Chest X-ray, PA view. Patient: 14 years old, sex M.
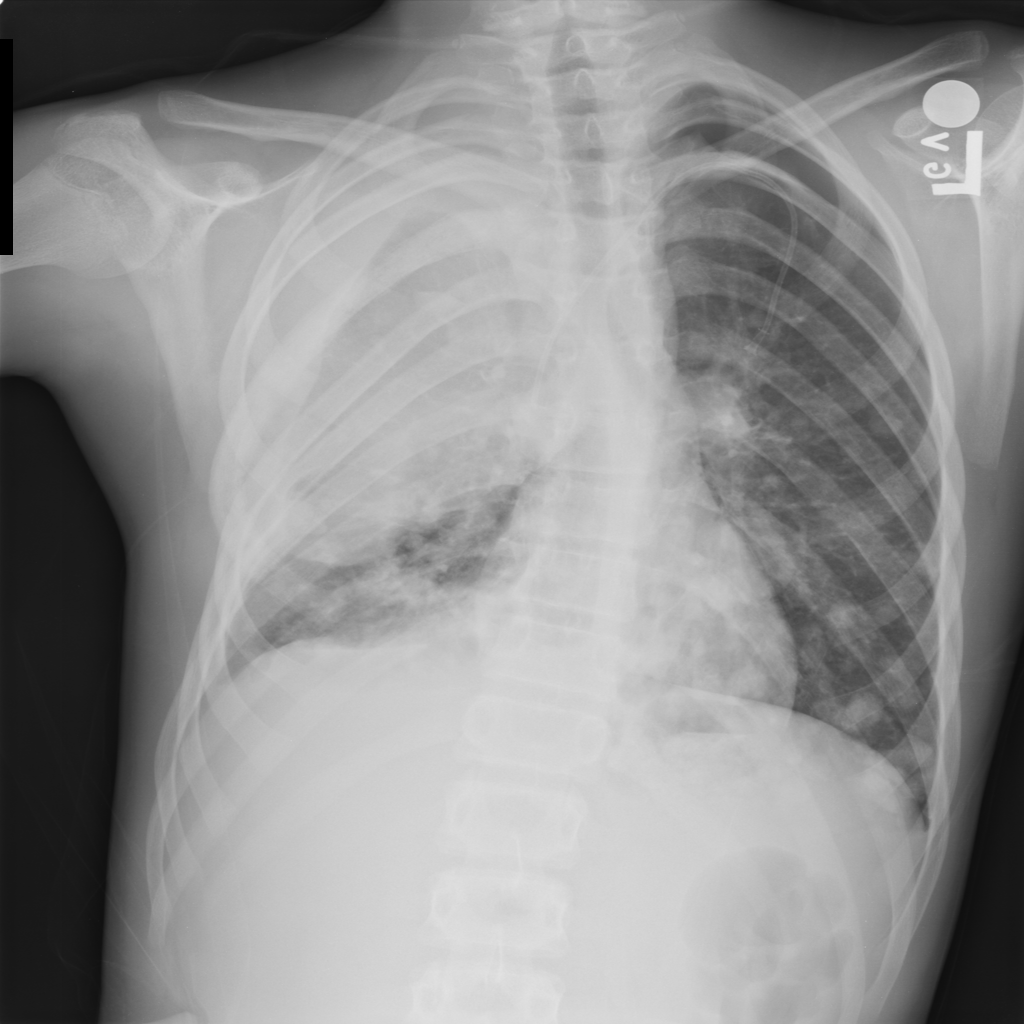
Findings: Effusion, Mass, Pneumothorax